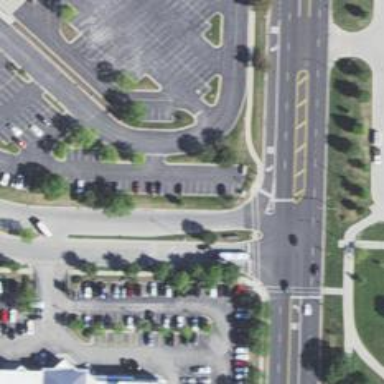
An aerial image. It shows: Footway with traffic island for pedestrians.